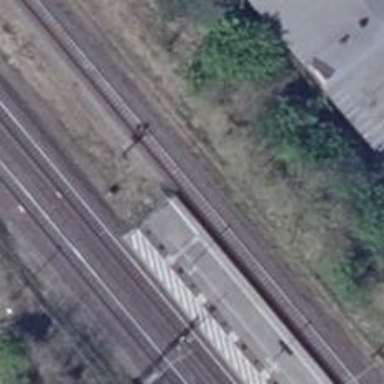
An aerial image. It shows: Railway signal.